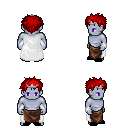
a pixel art fantasy rpg character, male body template, dark elf, purple skin, white cape, robe skirt, red bedhead hairstyle, silver tiara, white cloth bracers, black slippers, four views (front, back, left, right), 2x2 character sprite sheet, small pixel art, hard edges, no anti-aliasing